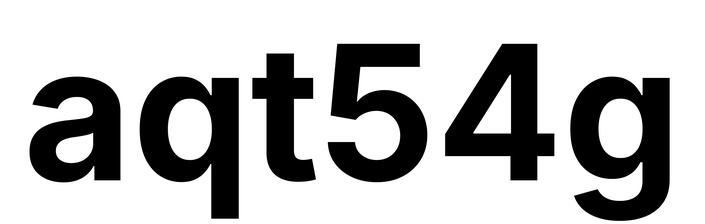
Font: Inter_Bold